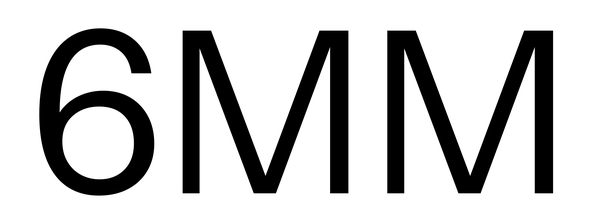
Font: InstrumentSans_Regular